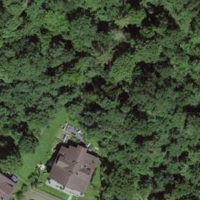
EUNIS habitat code: 41
Species observed at this site:
Ilex aquifolium